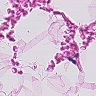
Metastatic tissue present: no